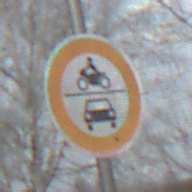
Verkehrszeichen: VerbotKraftfahrzeuge
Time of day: MorningAfternoon
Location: Outdoor (Nature)
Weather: PartlyCloudy
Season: Autumn
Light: Natural